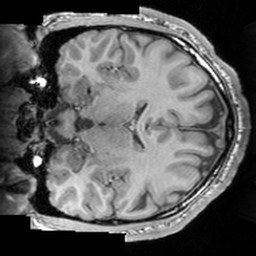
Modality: T1w
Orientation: coronal
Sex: male
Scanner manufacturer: siemens
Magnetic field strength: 3 T
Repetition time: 1.63 s
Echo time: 0.00311 s